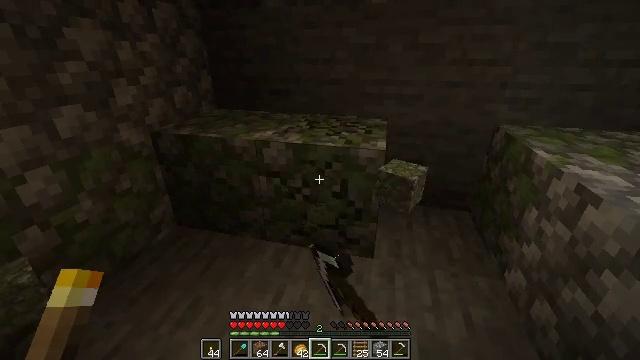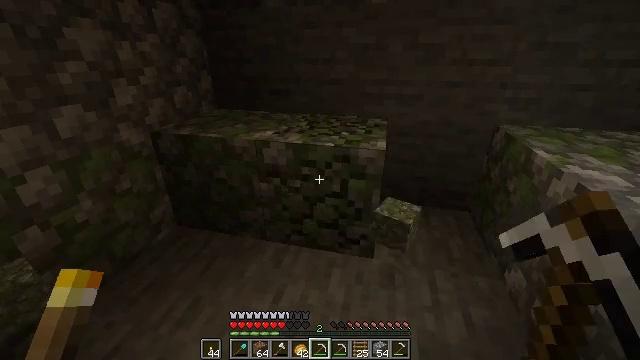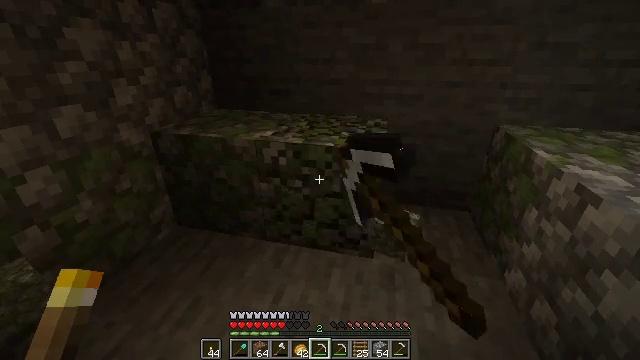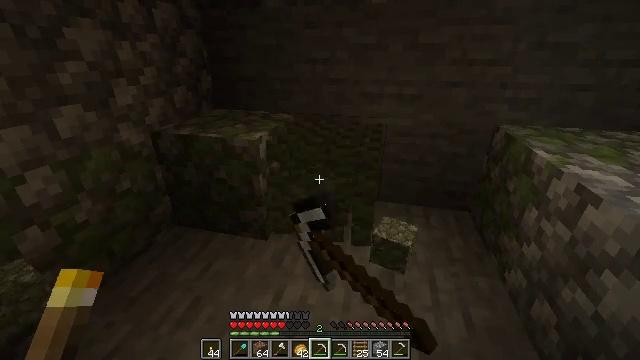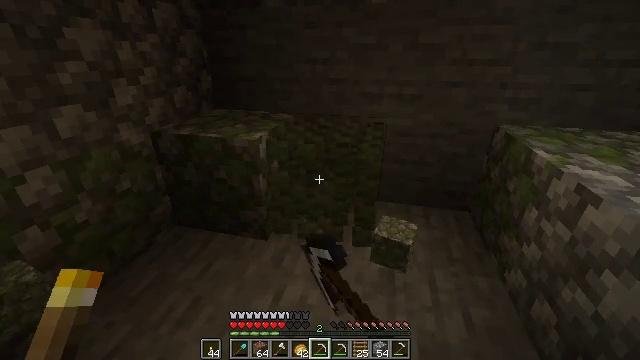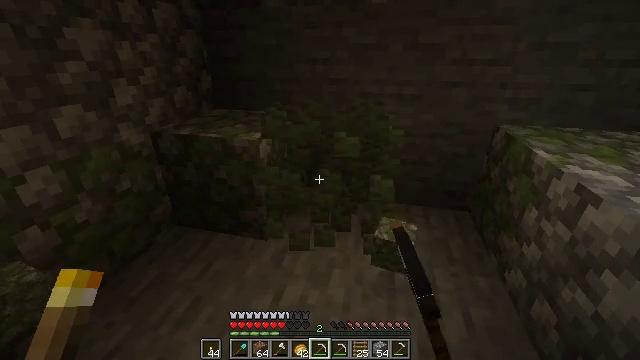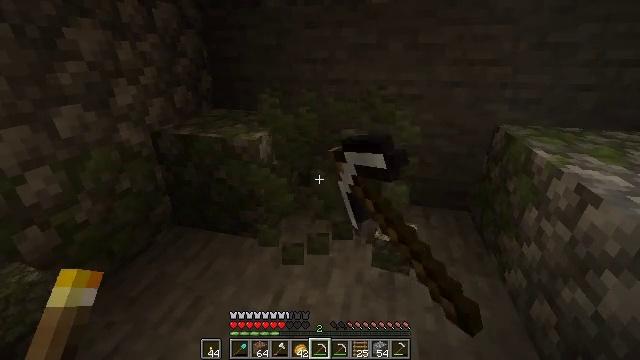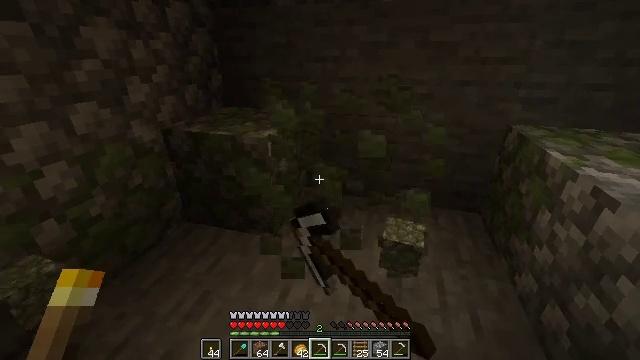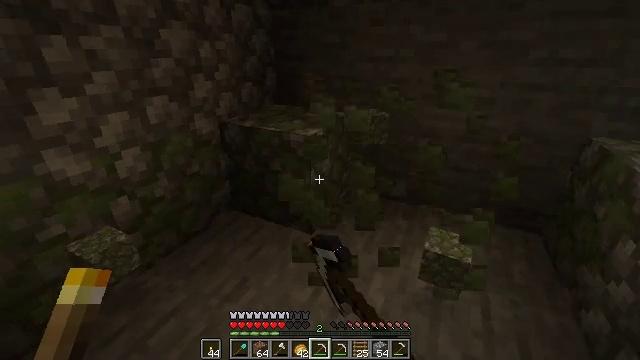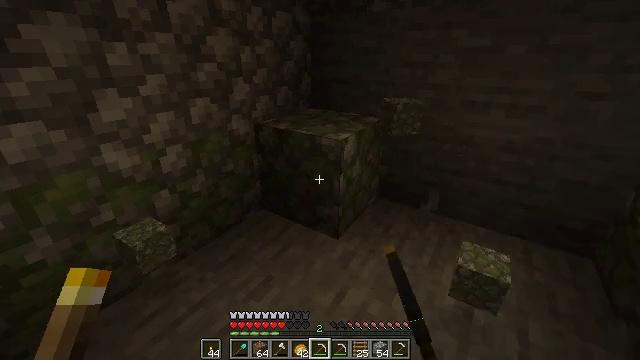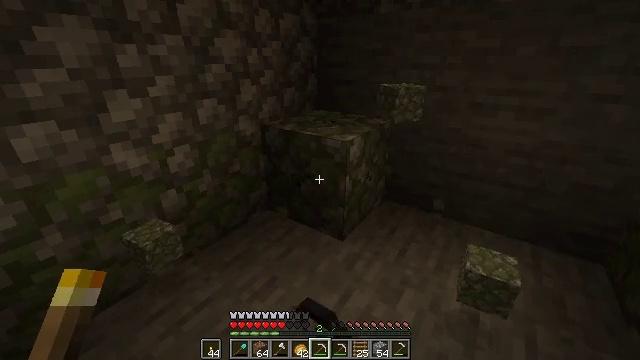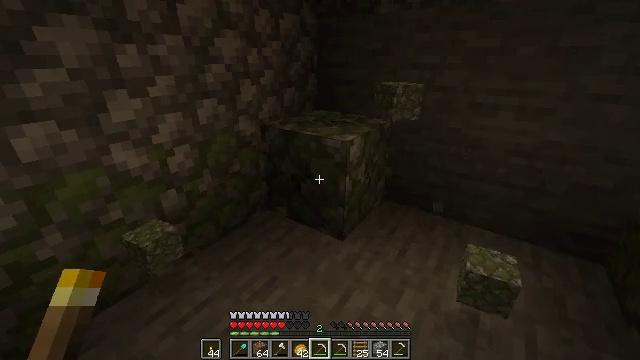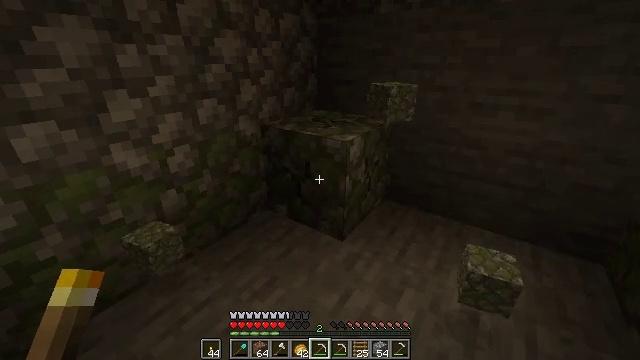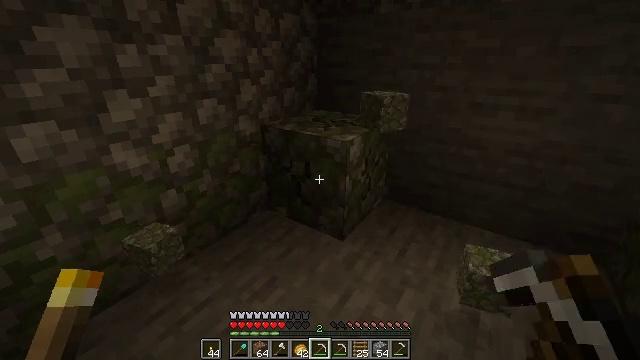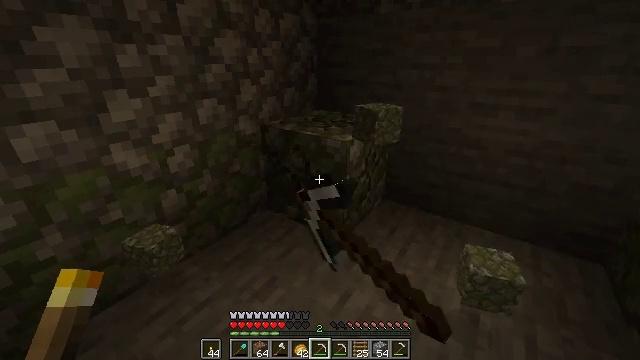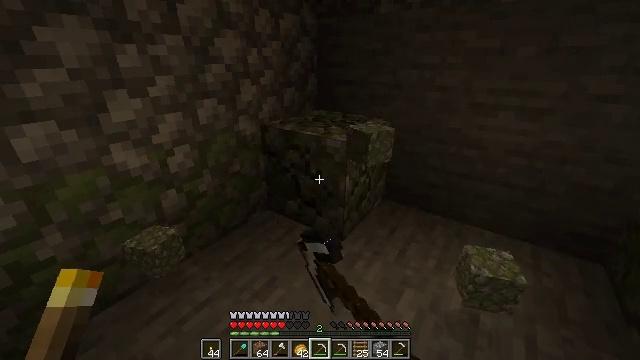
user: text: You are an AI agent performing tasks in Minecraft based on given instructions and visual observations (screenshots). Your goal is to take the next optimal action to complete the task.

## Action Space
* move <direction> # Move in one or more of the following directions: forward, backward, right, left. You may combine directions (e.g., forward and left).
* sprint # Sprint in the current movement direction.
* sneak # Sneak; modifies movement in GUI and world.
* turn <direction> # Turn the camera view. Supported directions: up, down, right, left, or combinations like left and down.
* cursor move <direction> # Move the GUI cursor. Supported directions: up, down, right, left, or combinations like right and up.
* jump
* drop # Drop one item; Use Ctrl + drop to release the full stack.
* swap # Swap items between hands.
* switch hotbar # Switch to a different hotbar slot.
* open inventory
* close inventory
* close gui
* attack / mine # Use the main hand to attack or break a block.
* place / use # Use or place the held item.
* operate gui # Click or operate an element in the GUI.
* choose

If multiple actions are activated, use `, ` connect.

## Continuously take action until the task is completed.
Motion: motion action
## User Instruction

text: Break the mossy cobblestone to gather materials.
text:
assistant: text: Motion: attack / mine
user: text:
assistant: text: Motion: attack / mine
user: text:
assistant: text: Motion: attack / mine
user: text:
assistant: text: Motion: attack / mine
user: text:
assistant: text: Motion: attack / mine
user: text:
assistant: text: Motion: attack / mine
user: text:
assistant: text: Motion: turn left, attack / mine
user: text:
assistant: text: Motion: turn left, attack / mine
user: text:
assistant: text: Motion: turn left, attack / mine
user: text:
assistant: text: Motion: turn left, attack / mine
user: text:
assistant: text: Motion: attack / mine
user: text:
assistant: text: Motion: attack / mine
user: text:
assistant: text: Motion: attack / mine
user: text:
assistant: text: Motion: attack / mine
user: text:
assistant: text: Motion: attack / mine
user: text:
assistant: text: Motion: attack / mine
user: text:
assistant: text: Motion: attack / mine
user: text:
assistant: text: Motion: attack / mine
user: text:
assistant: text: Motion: attack / mine
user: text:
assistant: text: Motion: attack / mine
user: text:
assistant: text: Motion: attack / mine
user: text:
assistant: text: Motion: attack / mine
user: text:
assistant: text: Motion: move forward, attack / mine
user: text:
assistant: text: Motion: move forward and move left, attack / mine
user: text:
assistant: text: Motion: move forward and move left, turn right, attack / mine
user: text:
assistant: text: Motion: move forward and move left, turn right
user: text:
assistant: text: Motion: move forward and move left, turn right and down
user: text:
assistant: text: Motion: move forward and move left, turn right and down
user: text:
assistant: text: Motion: move forward and move left, turn right
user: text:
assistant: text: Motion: move forward and move left, turn right